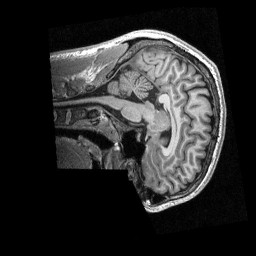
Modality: T1w
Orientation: sagittal
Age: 26
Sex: male
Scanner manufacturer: siemens
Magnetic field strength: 3 T
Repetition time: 2.3 s
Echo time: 0.00298 s